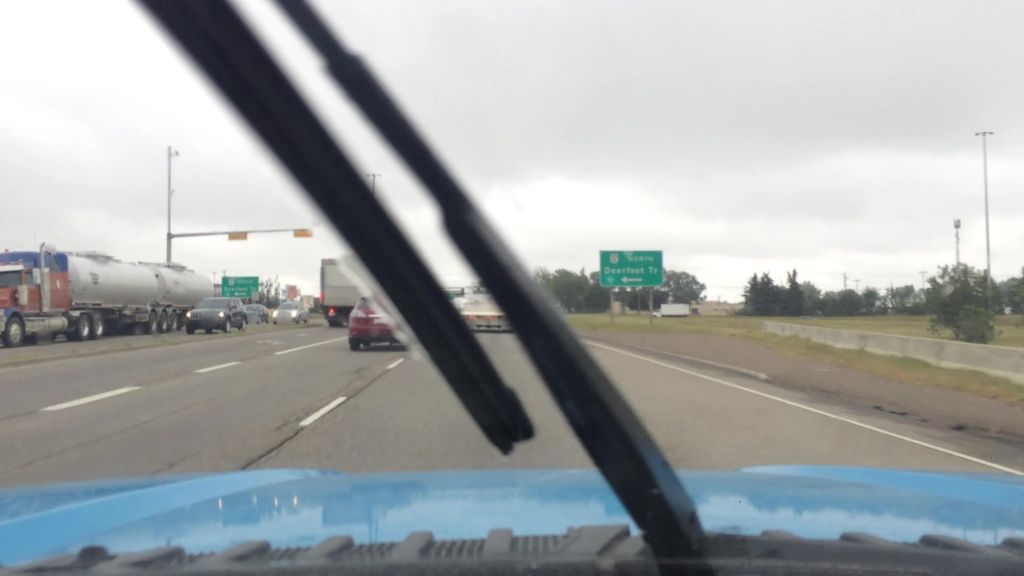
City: calgary